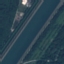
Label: River